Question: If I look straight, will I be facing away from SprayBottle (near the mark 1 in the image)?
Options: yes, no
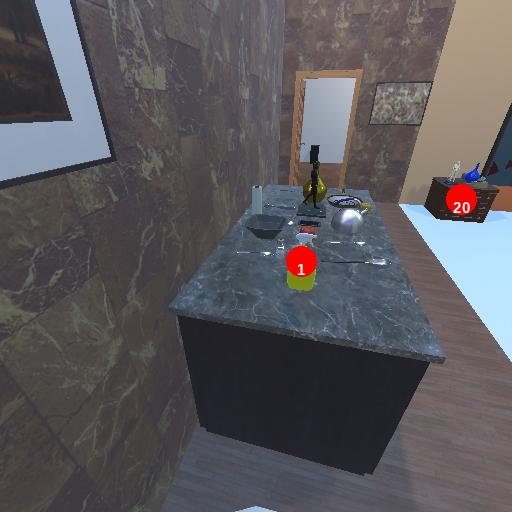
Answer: yes